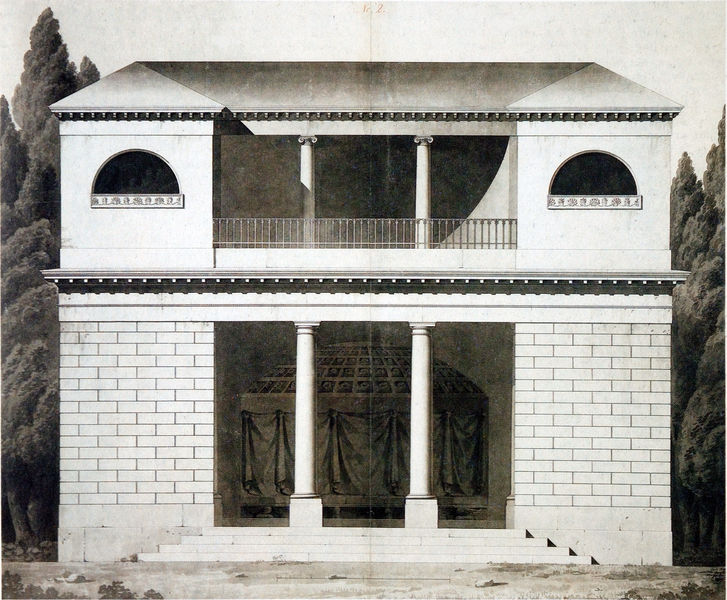
Titel: Gartensalon im Schlosspark Biederstein, Aufriss
Künstler: Carl von Fischer
Standort: München
Institution: Architektursammlung der Technischen Universität
Schlagwörter: baum, himmel, schatten, weiß, bäume, landschaft, fenster, grau, licht, schwarz, skizze, säule, säulen, terasse, zeichnung, dach, gebäude, haus, park, ornament, alt, wand, architektur, sockel, stein, steine, bild, vorhang, brüstung, gitter, sonne, bühne, front, frontal, wald, stock, garten, zypressen, balkon, terrasse, modell, düster, ansicht, bogen, fassade, italien, zwei, fischer, giebel, mauer, ziegel, graphik, backstein, platz, empore, pilaster, rundbogen, kuppel, treppe, treppen, symmetrie, ornamente, geländer, stufen, stil, galerie, halle, bögen, erker, loggia, offen, antike, rundfenster, balustrade, linie, mauerwerk, symmetrisch, druck, schwarz weiß, stich, stöcke, entwurf, architrav, kapitelle, rom, kapitell, halbkreis, halbrund, bauhaus, fries, gemäuer, villa, sims, gesims, quader, grab, mauern, walmdach, landhaus, ionisch, portikus, historismus, etagen, geschosse, plan, ballustrade, porticus, pinien, tempel, pavillon, dorisch, stockwerke, römisch, gebälk, federzeichnung, palais, aufriss, architekturzeichnung, zweigeschossig, säulenordnung, ordnung, palladio, gemauert, thermenfenster, streppe, first, söule, fensterbogen, toskanisch, fromt, idealarchitektur, zweistockig, schlösschen, kuppek, stiege, spalte, sichtmauerwerk, halbkreisfenster, gerade linien, doorisch, ywei